Interaction volume radius: 5 \u00c5
Interaction volume height: 30 \u00c5
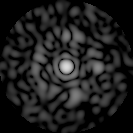
Disorder parameter: 0.8541